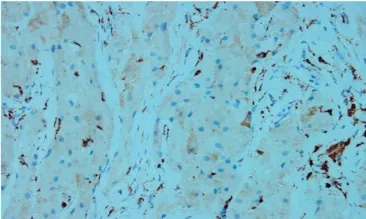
(D) CD68 weak positivity (immunostaining, x400).
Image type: pathology (immunostaining)